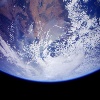
Label: cloud